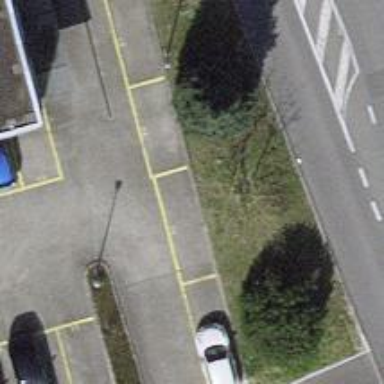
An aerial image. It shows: Parking space.